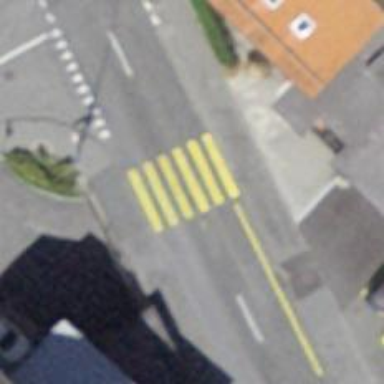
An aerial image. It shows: Marked road crossing.